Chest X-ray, AP view. Patient: 72 years old, sex M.
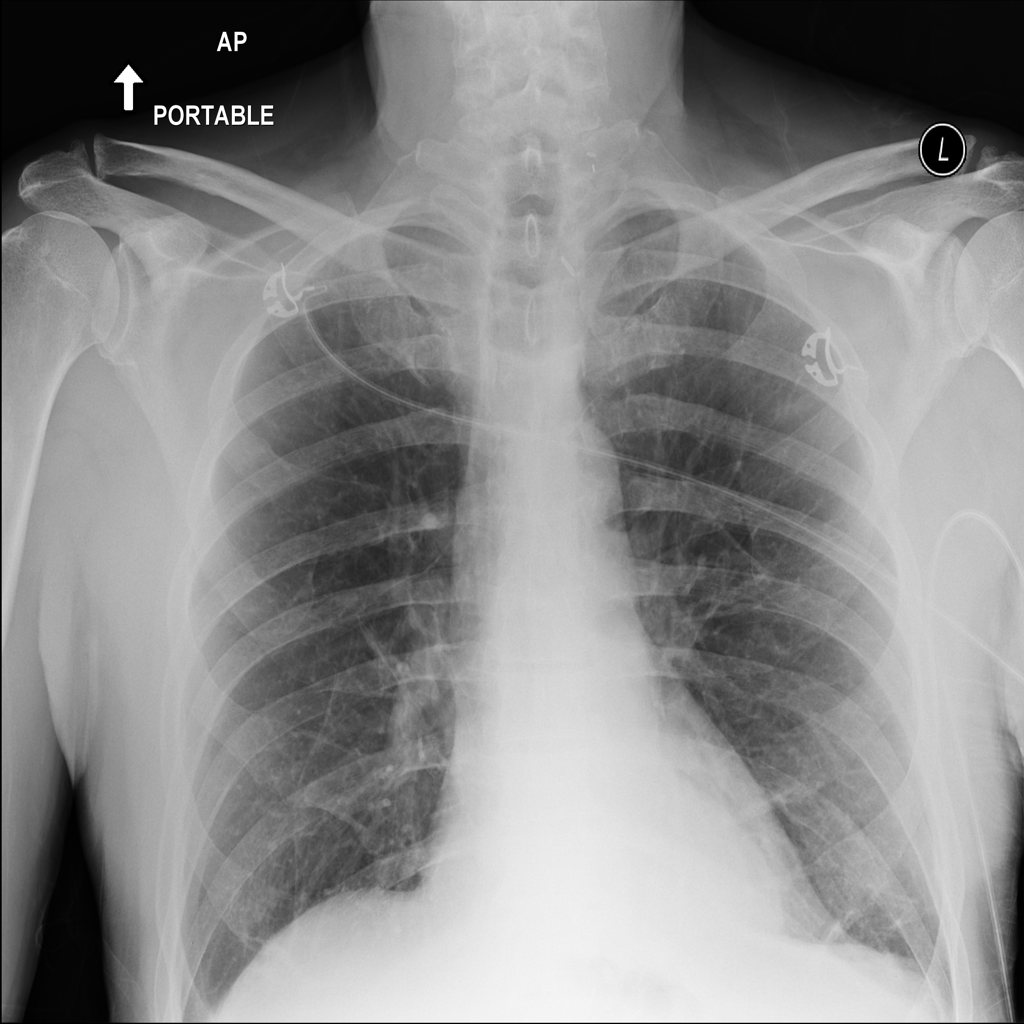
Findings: Infiltration